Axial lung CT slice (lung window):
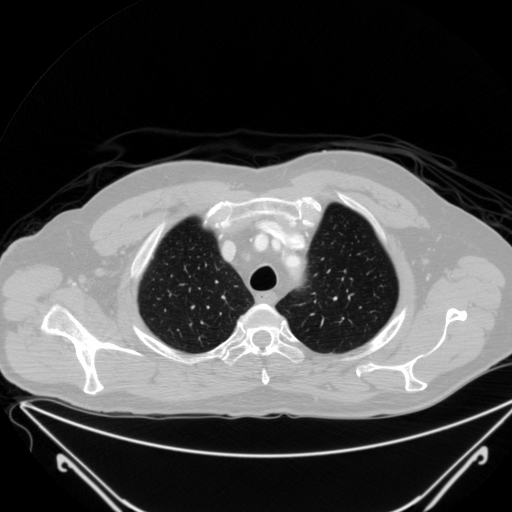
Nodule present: no